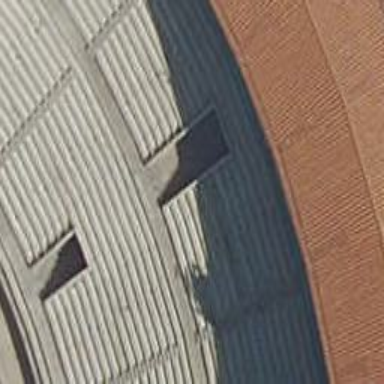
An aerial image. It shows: Bleachers on concrete skillion roof.